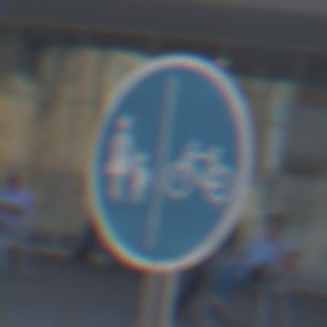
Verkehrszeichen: GetrennterRadUndGehwegRadwegRechts
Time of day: MorningAfternoon
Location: Outdoor (Urban)
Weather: Clear
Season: NotSpecified
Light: Natural